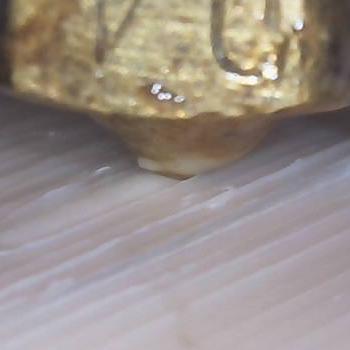
Flow rate: 168%